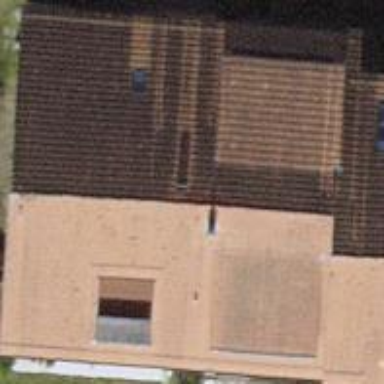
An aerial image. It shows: Building with tiled roof.